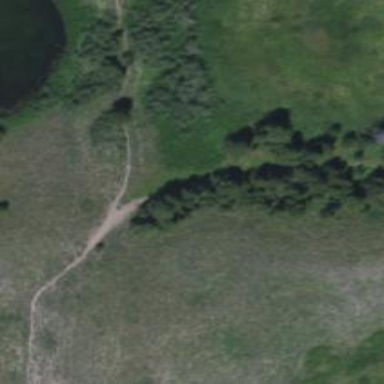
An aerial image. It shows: Path.